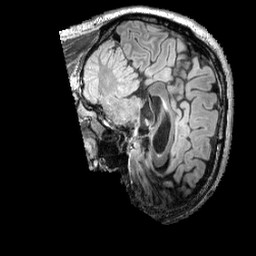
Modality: FLAIR
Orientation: sagittal
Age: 39
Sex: male
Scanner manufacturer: siemens
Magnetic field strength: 3 T
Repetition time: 5 s
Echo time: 0.387 s